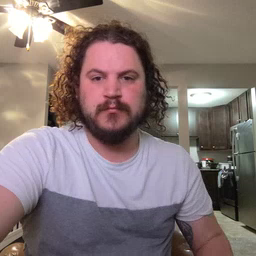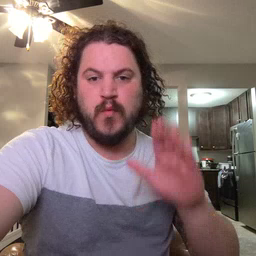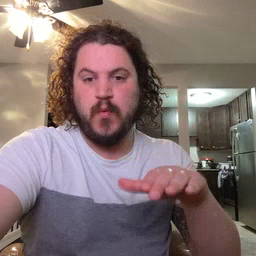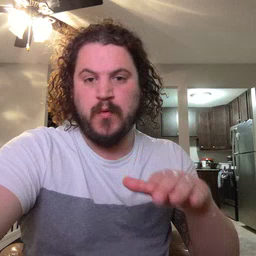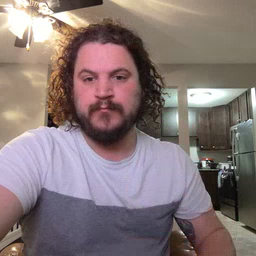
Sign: on